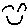
Label: smiley face